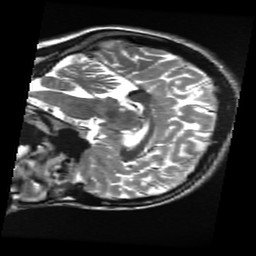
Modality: T2w
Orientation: sagittal
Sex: female
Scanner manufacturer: ge
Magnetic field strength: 3 T
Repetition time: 5 s
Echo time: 0.1017 s